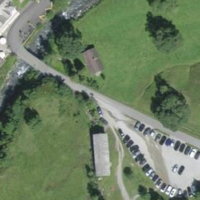
EUNIS habitat code: 43
Species observed at this site:
Parnassia palustris
Vaccinium vitis-idaea
Tussilago farfara
Gentiana verna